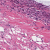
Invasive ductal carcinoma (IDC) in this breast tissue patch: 0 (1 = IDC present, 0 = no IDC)